Brain MRI, t2w sequence, axial 2D slice.
Patient: age 33, sex F, weight 78 kg, height 1.78 m
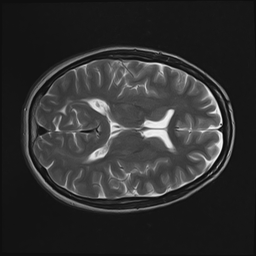